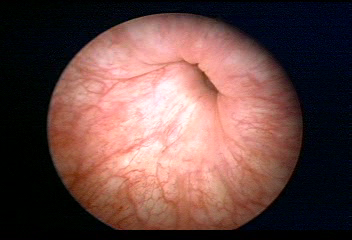
Modality: WLC
Class: Normal mucosa
Bladder cancer association: No